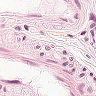
Metastatic tissue present: no